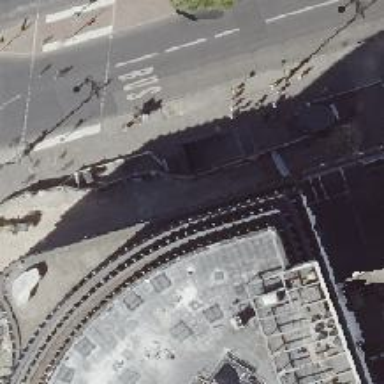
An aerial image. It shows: Subway entrance.